Question: I have created simple notepad from Qt/C++. I want to print the line number on status bar of 'QMainWindow' when I click somewhere on the text area, like notepad of Microsoft Windows

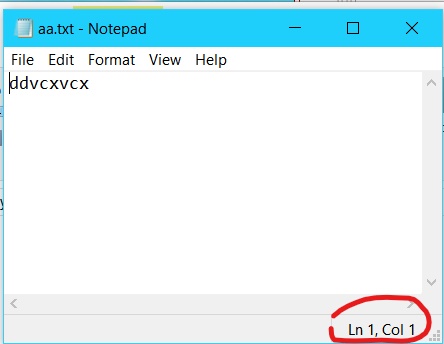
Answer: You can connect the <URL> signal of your text area to a custom slot of your 'QMainWindow':
'''
// the connection
connect(ui->plainTextEdit, SIGNAL(cursorPositionChanged()), this, SLOT(showCursorPos()));
// your custom slot
void MainWindow::showCursorPos()
{
int line = ui->plainTextEdit->textCursor().blockNumber()+1;
int pos = ui->plainTextEdit->textCursor().columnNumber()+1;
ui->statusBar->showMessage(QString("Ln %1, Col %2").arg(line).arg(pos));
}
'''